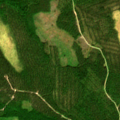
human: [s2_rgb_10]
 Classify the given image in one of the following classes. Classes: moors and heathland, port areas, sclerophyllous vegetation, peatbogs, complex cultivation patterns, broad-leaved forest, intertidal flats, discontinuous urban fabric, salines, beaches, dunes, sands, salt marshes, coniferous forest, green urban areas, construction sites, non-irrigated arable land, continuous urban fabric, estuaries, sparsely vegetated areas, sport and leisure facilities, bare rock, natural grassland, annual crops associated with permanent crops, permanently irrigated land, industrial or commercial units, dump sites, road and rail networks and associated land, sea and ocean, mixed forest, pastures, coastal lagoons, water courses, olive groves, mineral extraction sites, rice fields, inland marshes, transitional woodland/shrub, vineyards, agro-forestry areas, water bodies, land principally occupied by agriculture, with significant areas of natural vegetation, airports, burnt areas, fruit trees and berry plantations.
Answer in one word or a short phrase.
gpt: coniferous forest, peatbogs